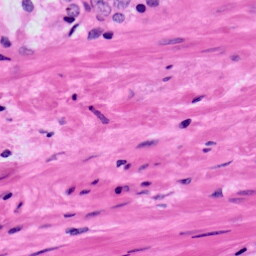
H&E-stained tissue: Prostate